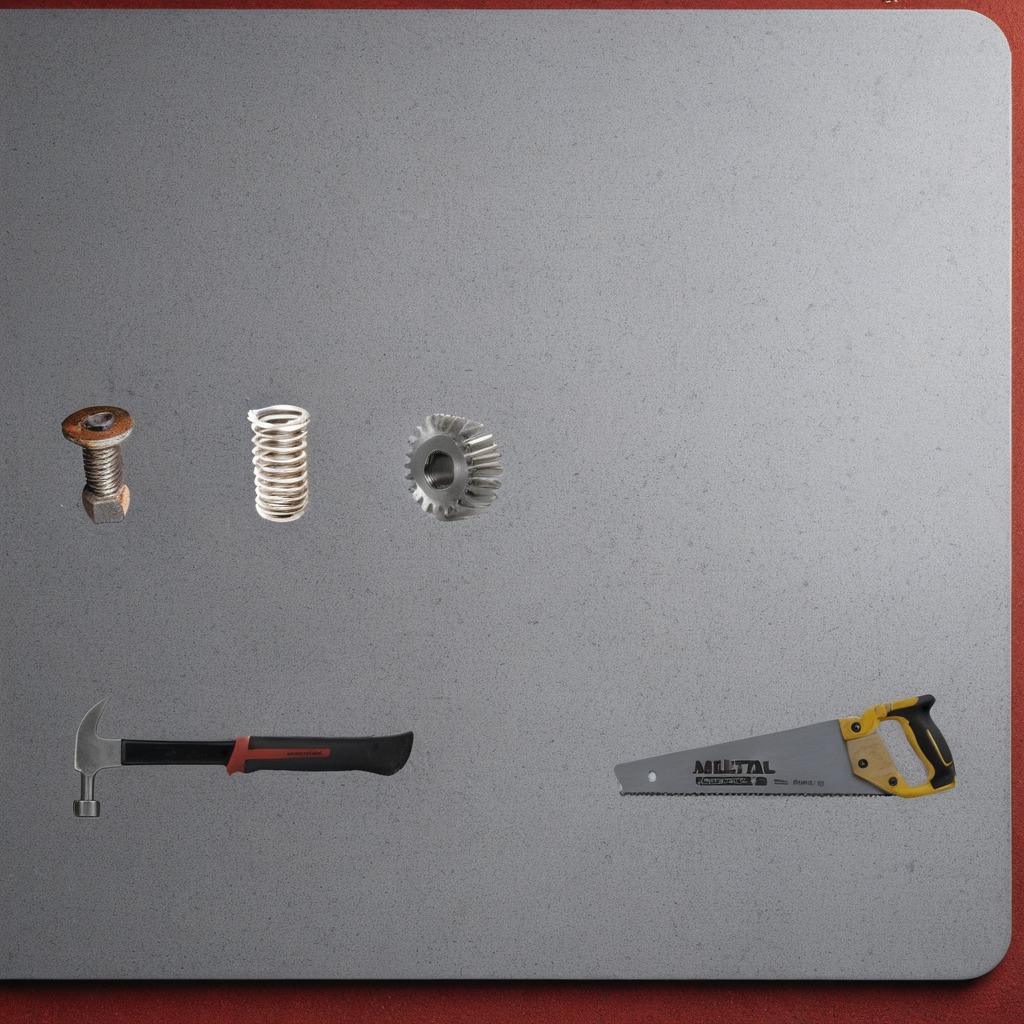
A metal saw is lying on the clean granite tabletop beneath the red rubber mat inside a workshop under bright overhead lighting crisp shadows high clarity worn but beneath the mat.